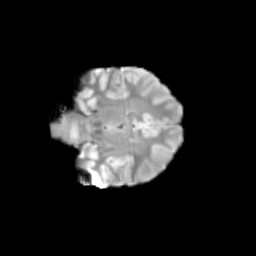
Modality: T2w
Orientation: coronal
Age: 12
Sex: male
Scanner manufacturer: siemens
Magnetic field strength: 3 T
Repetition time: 3.8 s
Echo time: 0.07 s